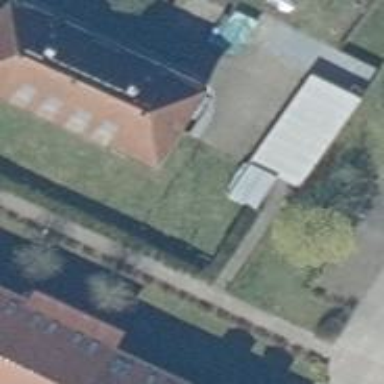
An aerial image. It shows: Building with hipped roof made of roof tiles.